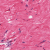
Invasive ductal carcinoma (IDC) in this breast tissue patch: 0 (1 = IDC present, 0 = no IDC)